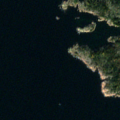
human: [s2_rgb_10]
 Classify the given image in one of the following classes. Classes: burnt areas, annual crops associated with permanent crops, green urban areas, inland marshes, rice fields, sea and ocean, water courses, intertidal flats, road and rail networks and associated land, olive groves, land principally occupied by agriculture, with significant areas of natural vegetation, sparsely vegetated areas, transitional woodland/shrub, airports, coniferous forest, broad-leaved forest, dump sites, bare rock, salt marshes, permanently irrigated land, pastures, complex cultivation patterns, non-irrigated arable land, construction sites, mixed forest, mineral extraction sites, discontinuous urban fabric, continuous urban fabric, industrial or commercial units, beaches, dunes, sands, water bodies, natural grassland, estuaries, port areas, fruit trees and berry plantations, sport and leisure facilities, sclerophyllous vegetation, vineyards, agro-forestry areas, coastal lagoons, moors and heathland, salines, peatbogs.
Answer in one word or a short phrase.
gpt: mixed forest, sea and ocean